Question: I were develop the ChartJs on my website but the problem I can't set the axis of my line Chart so can anyone help to solve this problem?
This is view of my current chart :

This is my chart code :
'''
var lineChartData = {
labels : ["00:00","06:00","12:00", "18:00"],
datasets : [{
labels: "PR",
fillColor : "rgba(247, 70, 74, 0.1)",
//fillColor : "rgba(220,220,220,0.2)",
strokeColor : "rgba(220,220,220,1)",
pointColor : "rgba(220,220,220,1)",
pointStrokeColor : "#FF0040",
pointHighlightFill : "#fff",
pointHighlightStroke : "rgba(220,220,220,1)",
data : [65,59,90,81,56,55,40]
}, {
label: "QTY",
fillColor : "rgba(0, 0, 255, 0.1)",
//fillColor : "rgba(151,187,205,0.2)",
strokeColor : "rgba(151,187,205,1)",
pointColor : "rgba(151,187,205,1)",
pointStrokeColor : "#0000FF",
pointHighlightFill : "#fff",
pointHighlightStroke : "rgba(151,187,205,1)",
data : [28,48,40,19,96,27,100]
}]
}
'''
What i want to display at my chart, is value of the axis
at the current chart it shown 0,20,30,40,50,...,100
I want it set the default to 0,25%,50%,75%,100%
Can anyone please help me solve this problem?
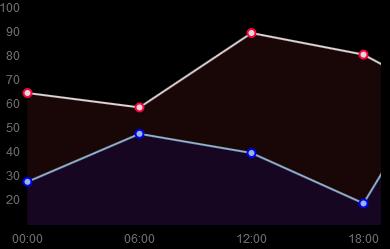
Answer: <URL>
The trick is the following configuration options:
'''
var lineChartOptions = {
scaleOverride: true,
scaleSteps: 4,
scaleStepWidth: 25,
scaleStartValue: 0,
scaleLabel: "<%=value%>%"
};
'''
Source: <URL>